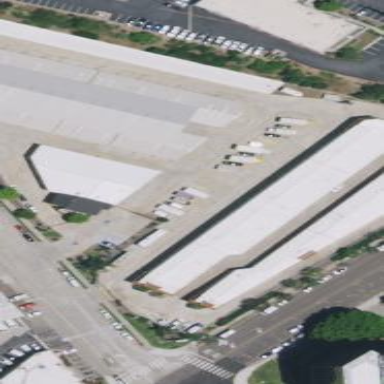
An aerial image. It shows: Industrial building.